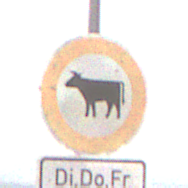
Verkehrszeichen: VerbotViehtrieb
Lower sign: ZeitangabenMitBeschraenkungAufWochentage3
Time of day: MorningAfternoon
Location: Outdoor (Nature)
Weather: Overcast
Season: NotSpecified
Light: Natural